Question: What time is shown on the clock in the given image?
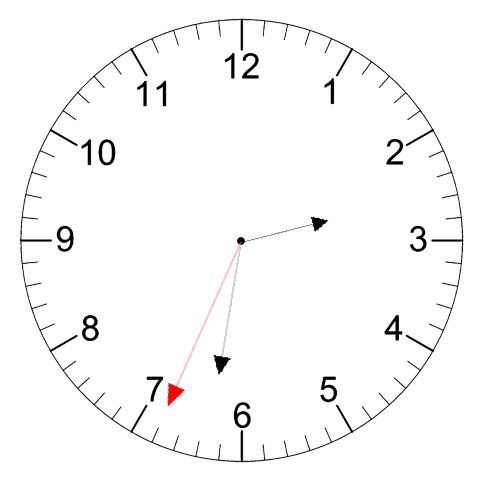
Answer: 02:31:34